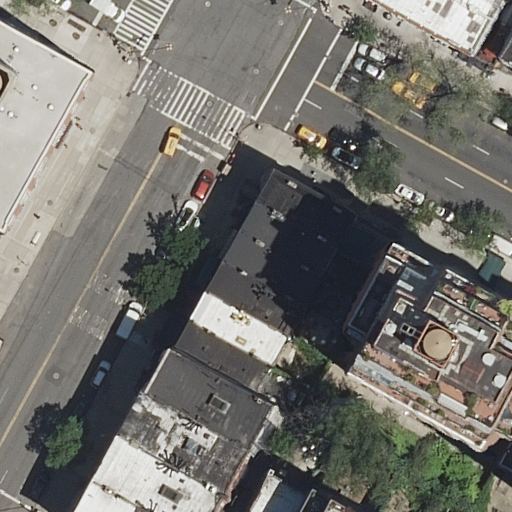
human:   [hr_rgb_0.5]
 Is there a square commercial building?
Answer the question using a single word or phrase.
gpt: no

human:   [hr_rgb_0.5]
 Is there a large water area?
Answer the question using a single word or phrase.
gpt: no

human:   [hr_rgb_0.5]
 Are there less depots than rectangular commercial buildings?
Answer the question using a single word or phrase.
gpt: no

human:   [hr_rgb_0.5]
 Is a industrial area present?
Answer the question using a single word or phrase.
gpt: no

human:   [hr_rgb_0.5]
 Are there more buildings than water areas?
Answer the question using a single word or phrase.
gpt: yes

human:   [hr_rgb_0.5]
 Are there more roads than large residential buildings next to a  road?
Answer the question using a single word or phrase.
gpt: yes

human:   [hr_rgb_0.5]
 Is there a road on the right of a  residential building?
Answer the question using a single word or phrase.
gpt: yes

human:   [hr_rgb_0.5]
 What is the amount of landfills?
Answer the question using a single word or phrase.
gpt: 0

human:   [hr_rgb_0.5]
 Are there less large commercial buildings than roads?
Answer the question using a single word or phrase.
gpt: yes

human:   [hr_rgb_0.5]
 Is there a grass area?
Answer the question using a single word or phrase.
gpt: no

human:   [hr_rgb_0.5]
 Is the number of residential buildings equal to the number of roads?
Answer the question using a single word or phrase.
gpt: no

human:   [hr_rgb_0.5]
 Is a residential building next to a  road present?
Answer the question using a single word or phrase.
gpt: yes

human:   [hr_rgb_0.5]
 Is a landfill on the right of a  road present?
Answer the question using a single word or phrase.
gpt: no

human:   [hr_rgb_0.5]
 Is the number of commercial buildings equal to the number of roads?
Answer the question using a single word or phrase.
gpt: no

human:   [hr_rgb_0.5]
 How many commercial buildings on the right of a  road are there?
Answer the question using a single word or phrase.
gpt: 0

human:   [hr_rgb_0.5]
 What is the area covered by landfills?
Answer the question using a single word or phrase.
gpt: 0m2

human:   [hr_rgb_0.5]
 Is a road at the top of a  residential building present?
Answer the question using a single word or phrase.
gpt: yes

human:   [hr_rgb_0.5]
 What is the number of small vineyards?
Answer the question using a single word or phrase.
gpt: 0

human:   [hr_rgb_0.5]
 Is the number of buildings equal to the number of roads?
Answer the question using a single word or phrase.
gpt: no

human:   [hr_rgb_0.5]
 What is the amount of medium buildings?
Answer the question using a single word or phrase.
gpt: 12

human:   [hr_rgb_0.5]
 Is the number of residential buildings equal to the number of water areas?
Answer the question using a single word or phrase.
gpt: no

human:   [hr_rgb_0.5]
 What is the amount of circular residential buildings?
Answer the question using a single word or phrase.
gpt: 0

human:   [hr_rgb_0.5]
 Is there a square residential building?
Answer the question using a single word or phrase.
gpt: no

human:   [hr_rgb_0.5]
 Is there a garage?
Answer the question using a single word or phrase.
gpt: no

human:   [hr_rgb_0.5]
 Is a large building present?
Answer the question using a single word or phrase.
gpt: no

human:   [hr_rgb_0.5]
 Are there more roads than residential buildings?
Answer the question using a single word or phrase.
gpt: no

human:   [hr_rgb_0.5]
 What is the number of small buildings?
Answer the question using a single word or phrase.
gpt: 6

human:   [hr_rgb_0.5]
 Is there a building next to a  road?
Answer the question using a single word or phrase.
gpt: yes

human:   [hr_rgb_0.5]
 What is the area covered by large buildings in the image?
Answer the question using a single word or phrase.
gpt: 0m2

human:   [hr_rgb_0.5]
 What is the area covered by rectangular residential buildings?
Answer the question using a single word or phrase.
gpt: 2156m2

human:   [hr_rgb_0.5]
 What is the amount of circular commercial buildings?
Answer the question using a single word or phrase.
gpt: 0

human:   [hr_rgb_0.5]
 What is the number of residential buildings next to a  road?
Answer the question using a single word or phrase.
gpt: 18

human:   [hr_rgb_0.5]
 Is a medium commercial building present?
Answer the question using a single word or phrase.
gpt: no

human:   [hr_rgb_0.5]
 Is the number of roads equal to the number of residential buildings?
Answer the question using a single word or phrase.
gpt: no

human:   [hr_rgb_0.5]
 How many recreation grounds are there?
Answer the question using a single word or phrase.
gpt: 0

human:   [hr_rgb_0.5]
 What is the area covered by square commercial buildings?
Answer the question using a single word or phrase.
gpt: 0m2